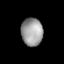
Tissue: prostate
Cell type: Myeloid cells
Senescence score: 0.6861
Nuclear area (px): 592
Mean DAPI intensity: 155.068